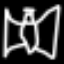
Label: angel